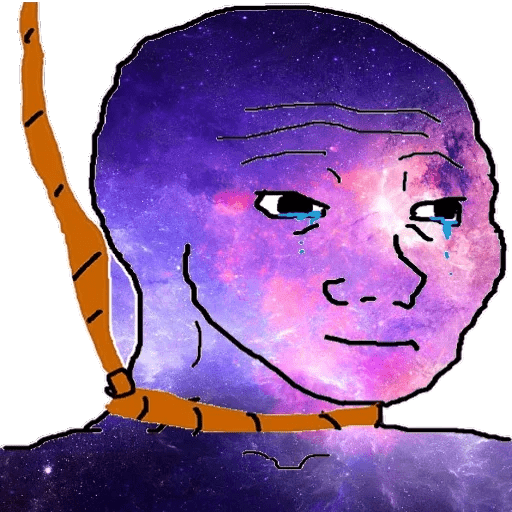
Label: 5_Doomer